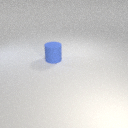
large blue rubber cylinder